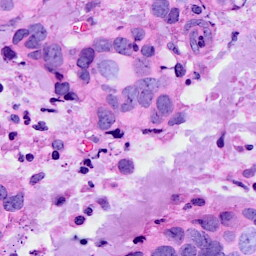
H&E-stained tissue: Breast